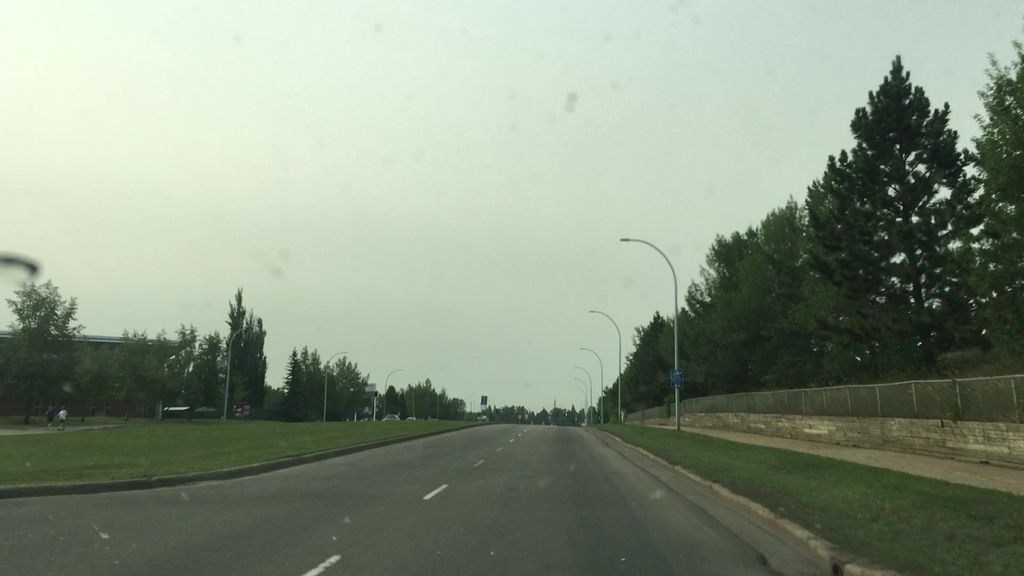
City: edmonton